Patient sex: M
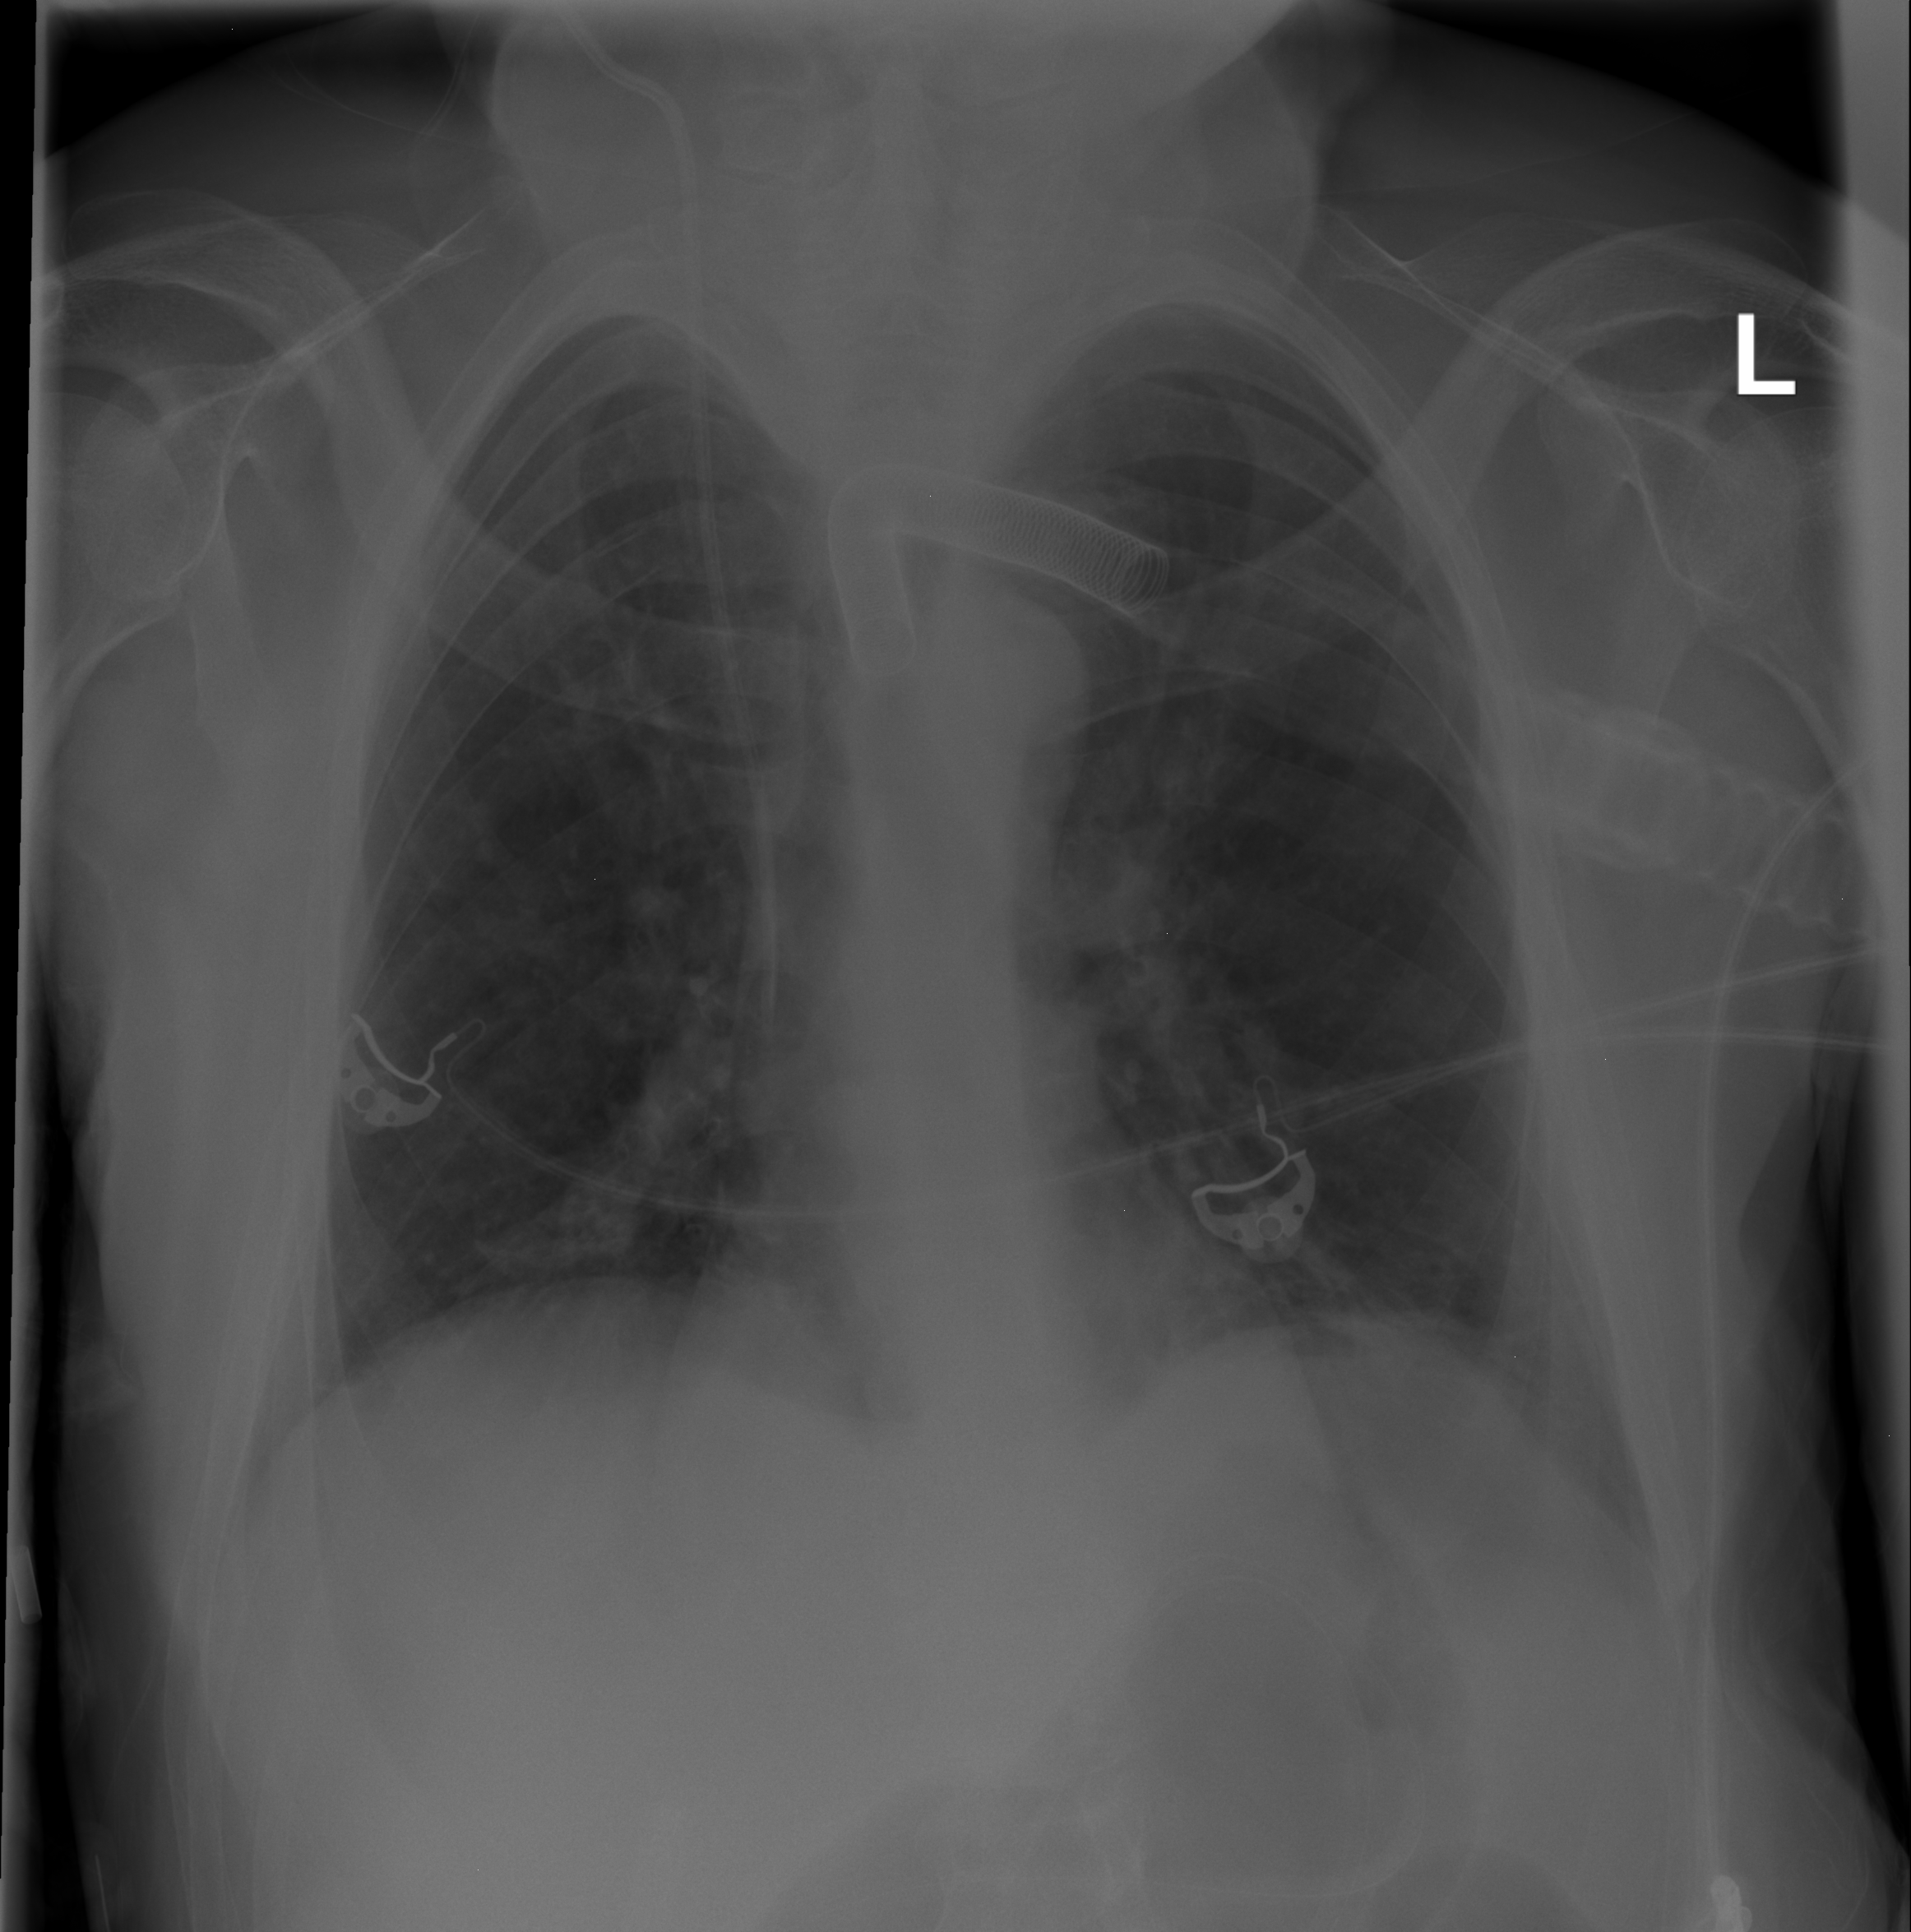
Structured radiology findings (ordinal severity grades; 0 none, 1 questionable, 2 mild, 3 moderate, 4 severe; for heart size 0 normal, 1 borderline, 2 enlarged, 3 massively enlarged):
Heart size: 0
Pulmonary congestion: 0
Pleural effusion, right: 0
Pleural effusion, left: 1
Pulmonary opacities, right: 0
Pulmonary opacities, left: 0
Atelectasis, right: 0
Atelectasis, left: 2